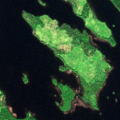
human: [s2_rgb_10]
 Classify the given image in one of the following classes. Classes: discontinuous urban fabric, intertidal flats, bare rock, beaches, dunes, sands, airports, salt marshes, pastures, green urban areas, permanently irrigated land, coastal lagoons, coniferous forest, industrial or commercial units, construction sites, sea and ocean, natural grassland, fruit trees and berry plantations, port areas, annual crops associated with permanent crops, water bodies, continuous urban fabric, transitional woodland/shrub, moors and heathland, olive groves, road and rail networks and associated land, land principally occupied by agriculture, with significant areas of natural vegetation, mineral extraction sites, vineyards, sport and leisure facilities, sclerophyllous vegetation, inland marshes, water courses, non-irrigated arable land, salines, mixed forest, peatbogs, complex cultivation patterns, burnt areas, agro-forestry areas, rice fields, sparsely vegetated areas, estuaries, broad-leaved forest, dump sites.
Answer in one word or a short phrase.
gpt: coniferous forest, mixed forest, water bodies